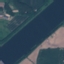
Label: River